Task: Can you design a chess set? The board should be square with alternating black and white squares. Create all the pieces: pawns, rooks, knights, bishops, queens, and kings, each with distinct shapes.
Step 462:
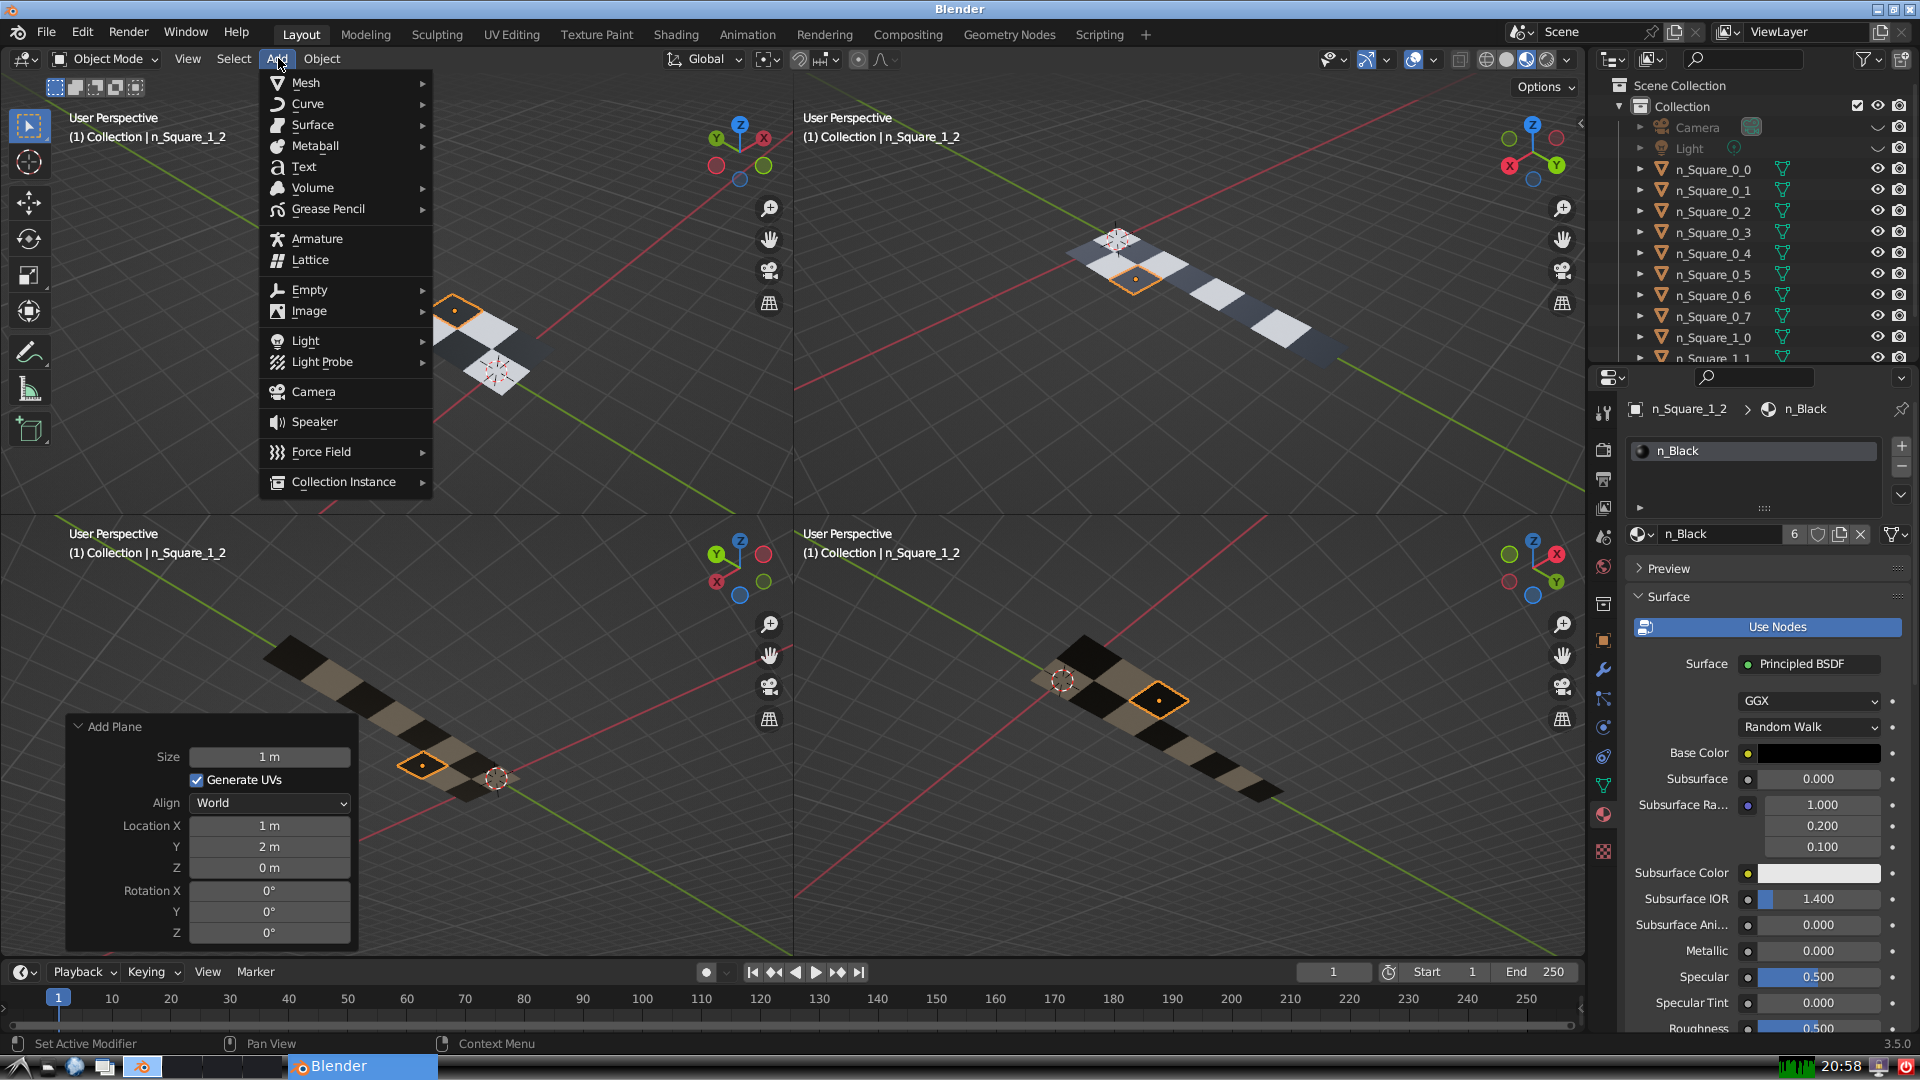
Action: {"mouse_move": [304, 82]}